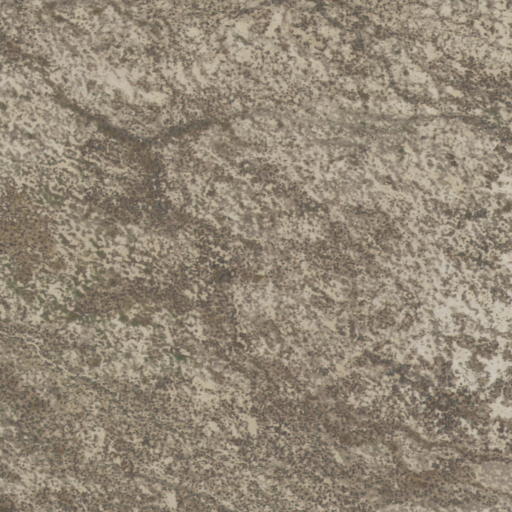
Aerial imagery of valley in California named Antelope Valley containing only shrub